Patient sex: M
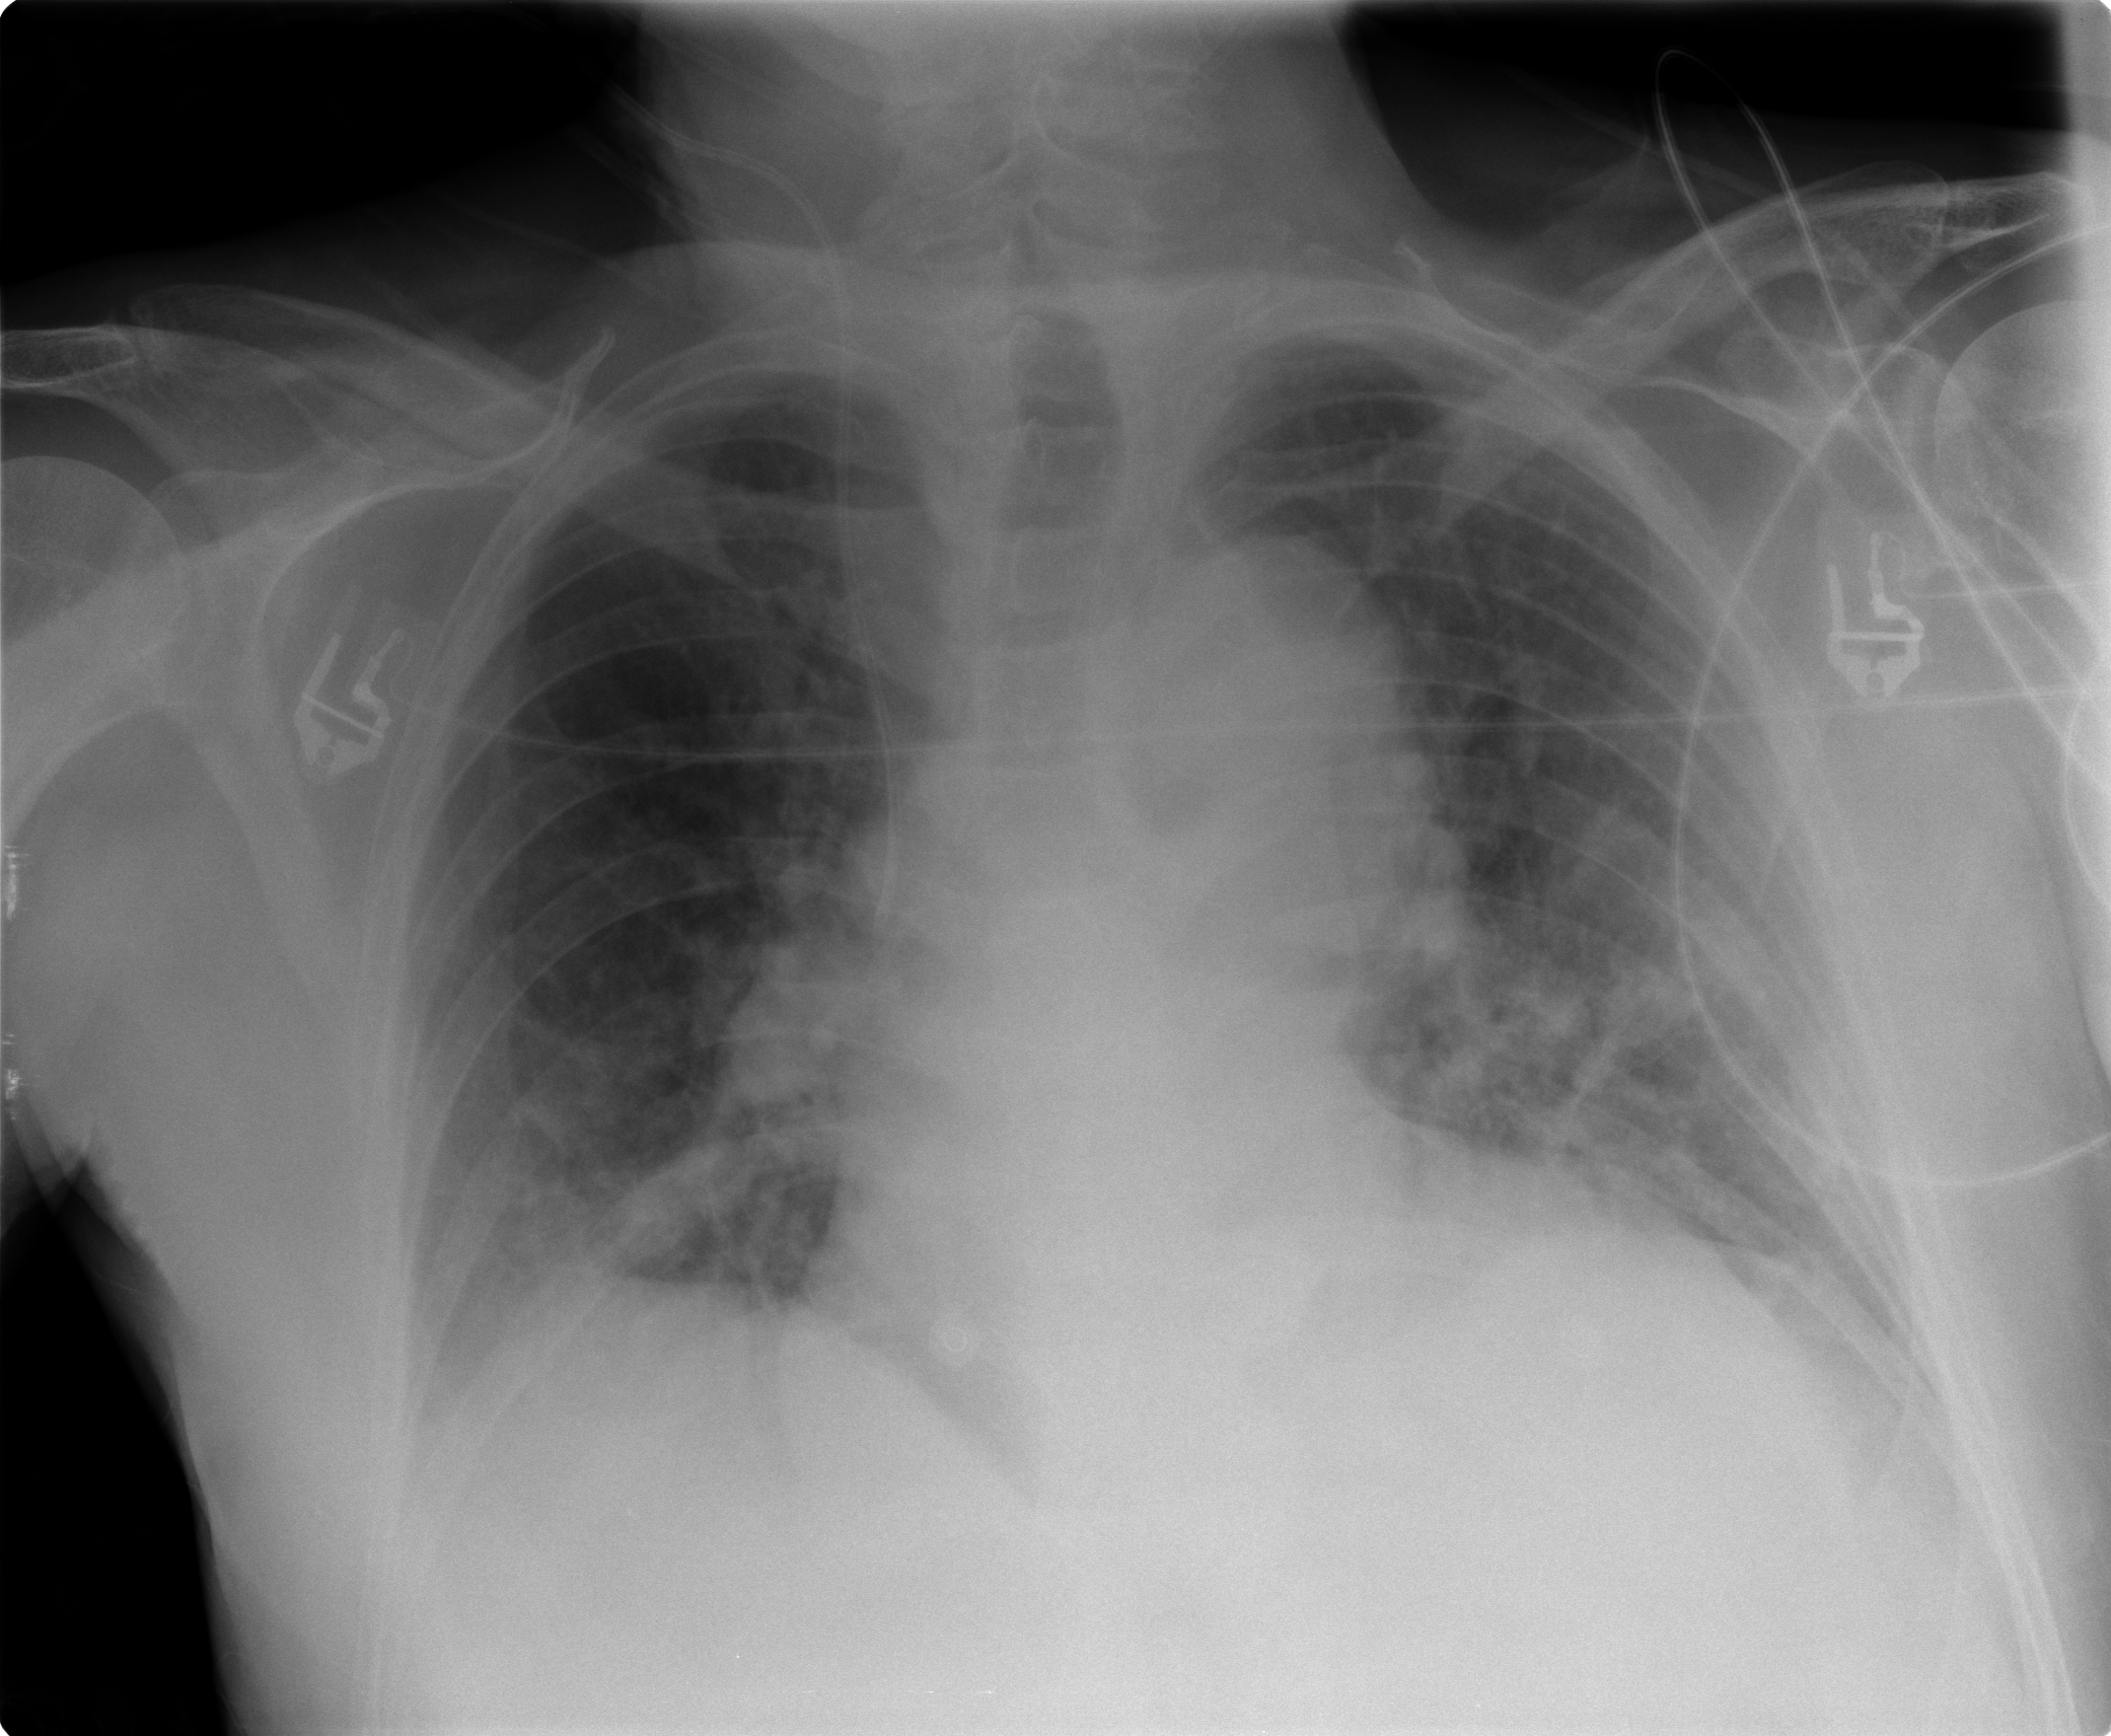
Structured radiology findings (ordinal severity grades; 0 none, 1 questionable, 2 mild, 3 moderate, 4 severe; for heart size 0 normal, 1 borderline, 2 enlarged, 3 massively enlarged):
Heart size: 0
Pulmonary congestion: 2
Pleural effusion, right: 1
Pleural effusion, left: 0
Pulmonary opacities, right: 0
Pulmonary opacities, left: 1
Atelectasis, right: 2
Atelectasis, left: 2